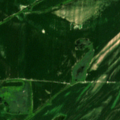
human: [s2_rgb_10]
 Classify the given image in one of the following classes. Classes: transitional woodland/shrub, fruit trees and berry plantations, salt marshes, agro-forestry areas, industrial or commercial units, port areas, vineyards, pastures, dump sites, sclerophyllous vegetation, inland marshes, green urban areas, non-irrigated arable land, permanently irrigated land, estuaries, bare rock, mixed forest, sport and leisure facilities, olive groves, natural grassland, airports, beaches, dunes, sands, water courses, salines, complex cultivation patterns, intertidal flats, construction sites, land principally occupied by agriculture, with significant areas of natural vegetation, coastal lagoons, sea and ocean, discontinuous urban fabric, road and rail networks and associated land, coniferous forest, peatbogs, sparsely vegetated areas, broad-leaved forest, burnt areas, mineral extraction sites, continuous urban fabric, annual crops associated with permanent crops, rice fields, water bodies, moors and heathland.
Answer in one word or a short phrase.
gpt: non-irrigated arable land, transitional woodland/shrub